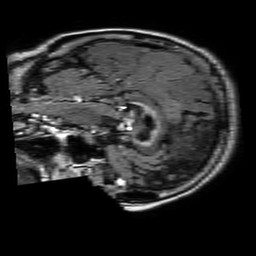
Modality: FLAIR
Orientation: sagittal
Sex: female
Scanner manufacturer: philips
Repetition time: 11 s
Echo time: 0.125 s